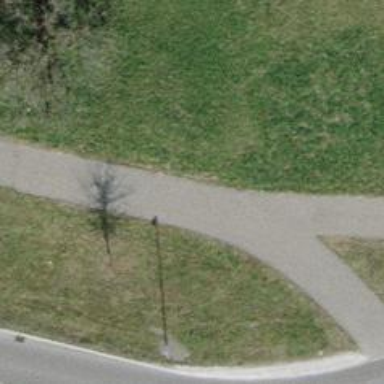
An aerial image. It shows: Asphalt path.